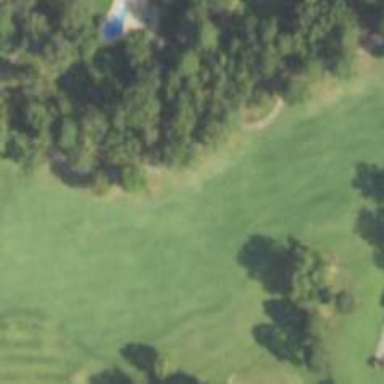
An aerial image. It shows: Path used for both walking and golf.